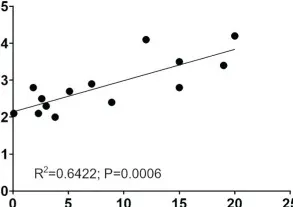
The neutrophil-to-lymphocyte ratio.
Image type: pathology (giemsa)